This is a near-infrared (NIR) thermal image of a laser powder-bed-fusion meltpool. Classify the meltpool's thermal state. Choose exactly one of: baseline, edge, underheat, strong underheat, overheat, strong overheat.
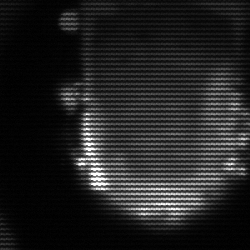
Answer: baseline